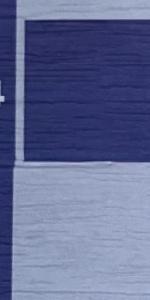
Label: Empty